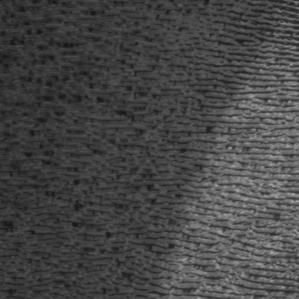
Label: frost